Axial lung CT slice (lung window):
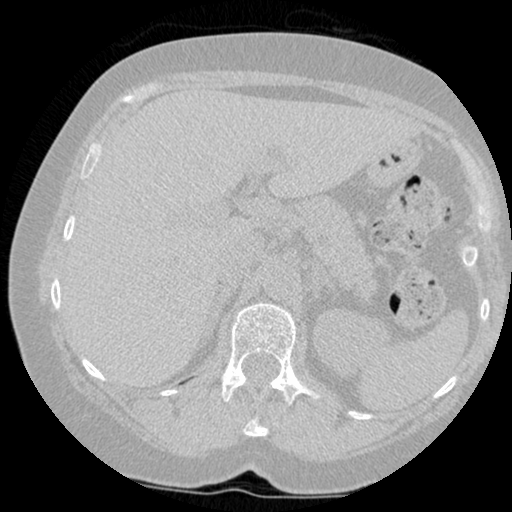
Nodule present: no